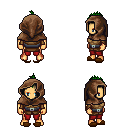
a pixel art fantasy rpg character, male body template, human, tanned skin, leather chest armor, red pants, green mohawk hairstyle, cloth hood, cloth bracers, brown slippers, four views (front, back, left, right), 2x2 character sprite sheet, small pixel art, hard edges, no anti-aliasing